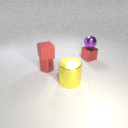
small red rubber cube above small red metal cylinder